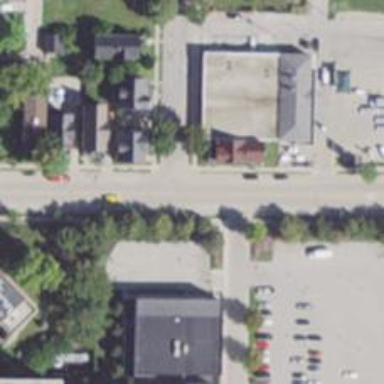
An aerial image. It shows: Tertiary road with separate sidewalk.